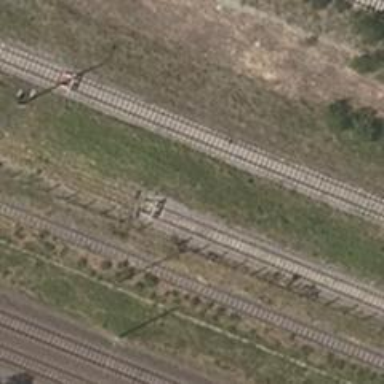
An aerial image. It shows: Abandoned railway yard.